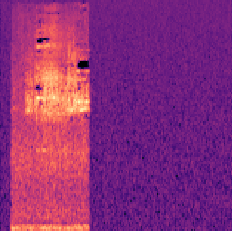
Sound class: Rooster